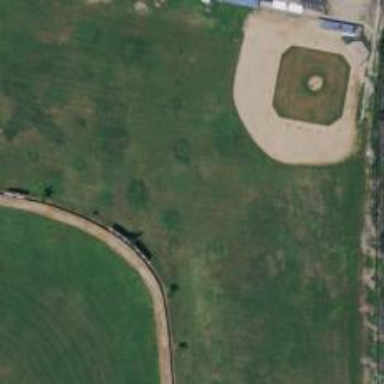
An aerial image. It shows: Baseball pitch for leisure land.